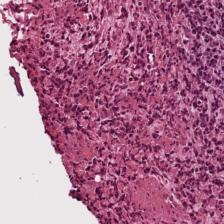
Label: Viable